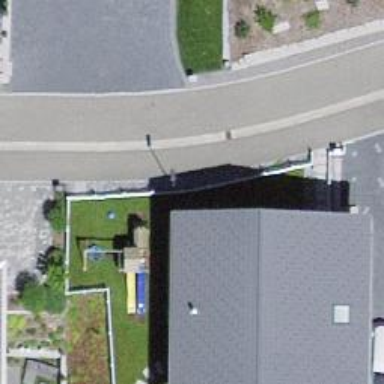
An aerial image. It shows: Residential road with asphalt surface.